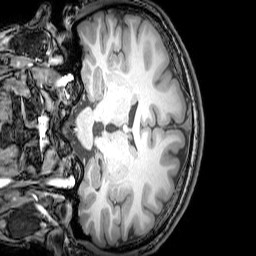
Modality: T1w
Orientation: coronal
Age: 21
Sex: male
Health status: healthy
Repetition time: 0.081 s
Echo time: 0.037 s